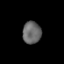
Tissue: prostate
Cell type: T cells
Senescence score: 0.707
Nuclear area (px): 404
Mean DAPI intensity: 103.851